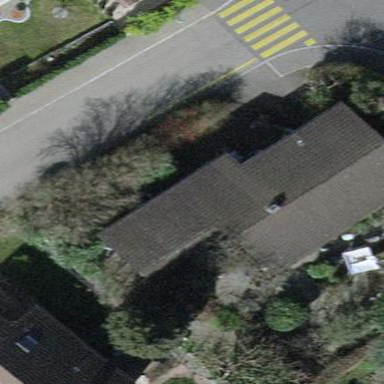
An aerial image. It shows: Detached building.